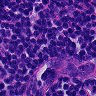
Metastatic tissue present: no